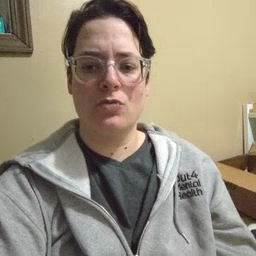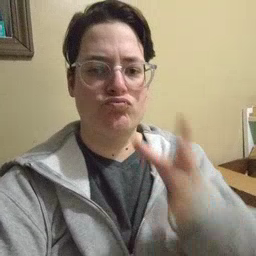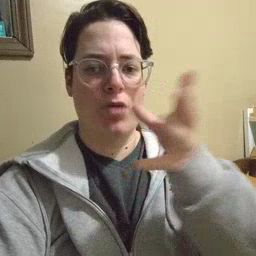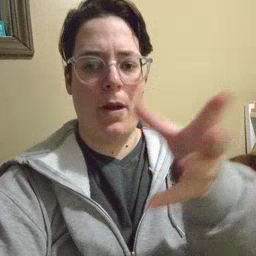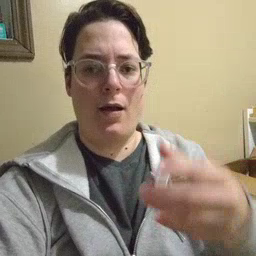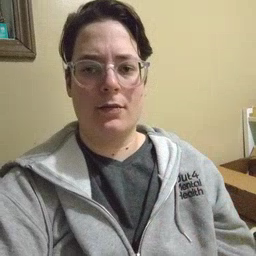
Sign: grandma